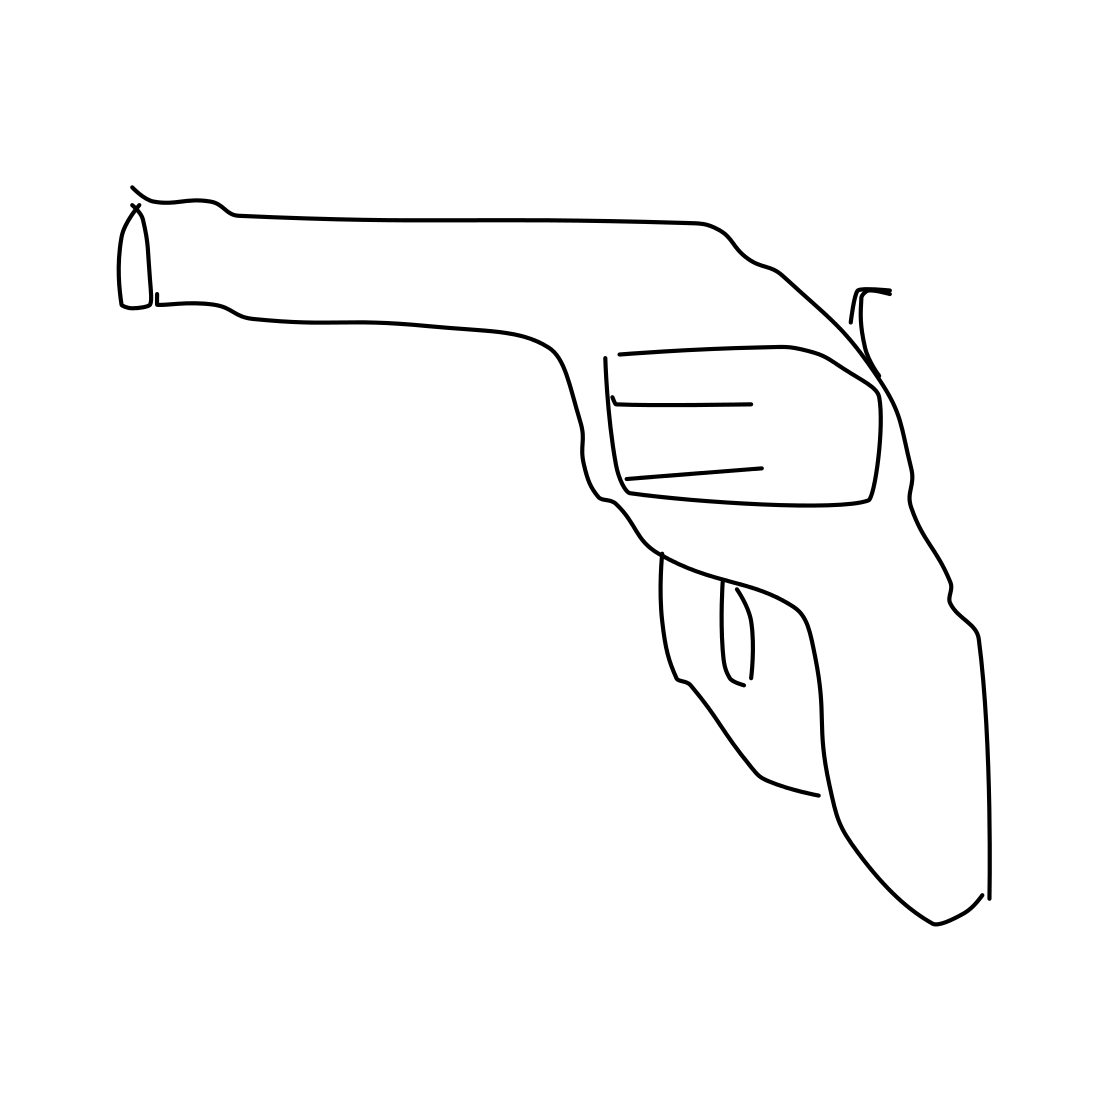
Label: revolver